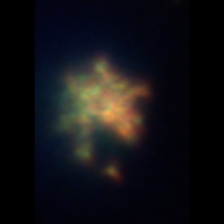
Taxon: Unknown_detritus
Group: Unknown